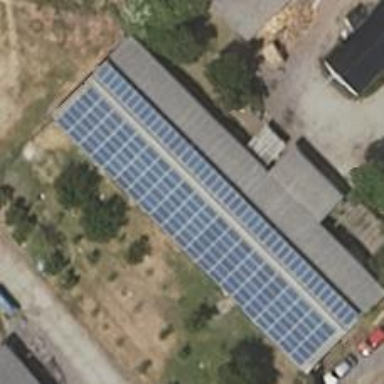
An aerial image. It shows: Solar photovoltaic panel generator producing electricity in small installation.